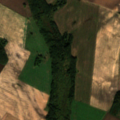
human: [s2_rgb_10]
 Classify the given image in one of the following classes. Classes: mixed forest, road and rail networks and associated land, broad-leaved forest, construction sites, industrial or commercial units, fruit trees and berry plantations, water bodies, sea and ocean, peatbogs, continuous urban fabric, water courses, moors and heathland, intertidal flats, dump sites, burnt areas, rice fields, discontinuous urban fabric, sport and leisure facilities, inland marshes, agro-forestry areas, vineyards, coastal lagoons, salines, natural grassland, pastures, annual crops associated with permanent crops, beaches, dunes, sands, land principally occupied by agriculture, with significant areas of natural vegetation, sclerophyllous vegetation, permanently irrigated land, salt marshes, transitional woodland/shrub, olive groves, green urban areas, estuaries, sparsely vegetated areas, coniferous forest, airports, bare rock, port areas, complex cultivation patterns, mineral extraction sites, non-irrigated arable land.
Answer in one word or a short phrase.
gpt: non-irrigated arable land, pastures, land principally occupied by agriculture, with significant areas of natural vegetation, broad-leaved forest